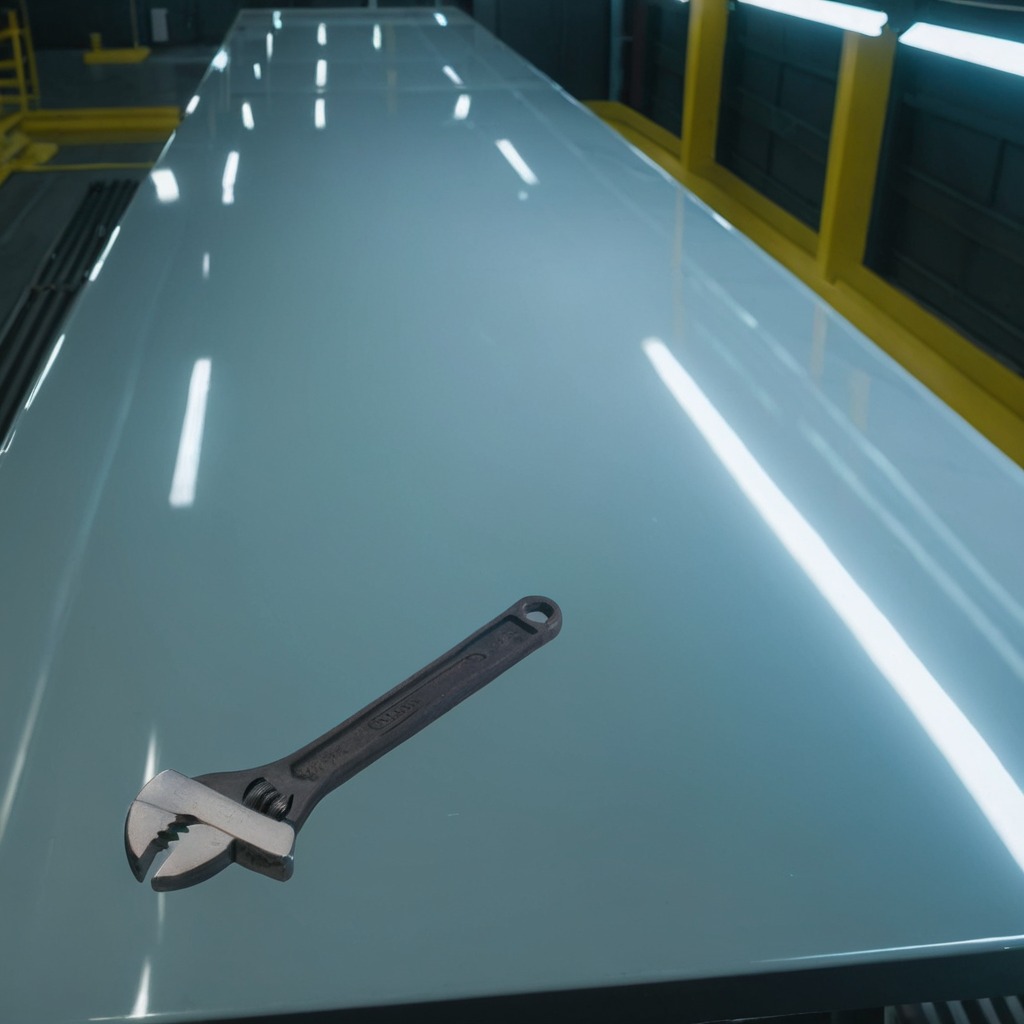
A wrench is lying on a high-gloss table in a ship maintenance bay industrial lighting.